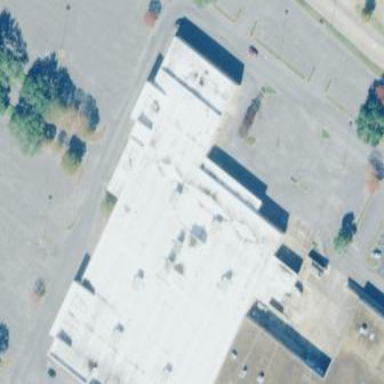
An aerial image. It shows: Commercial building.